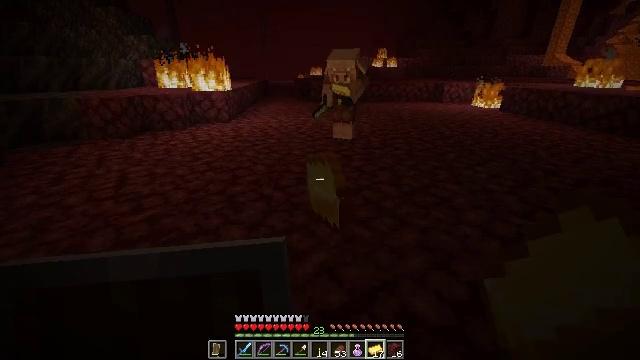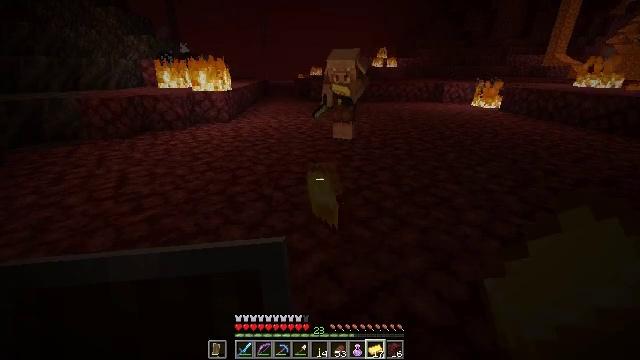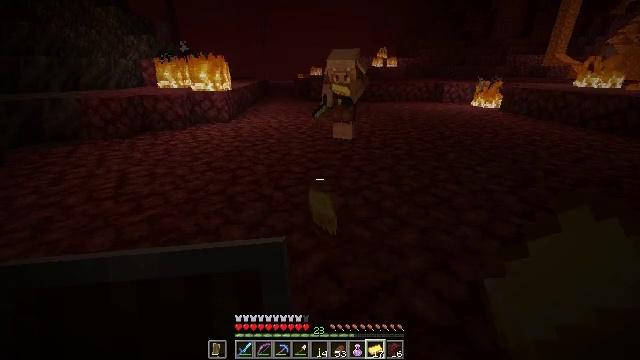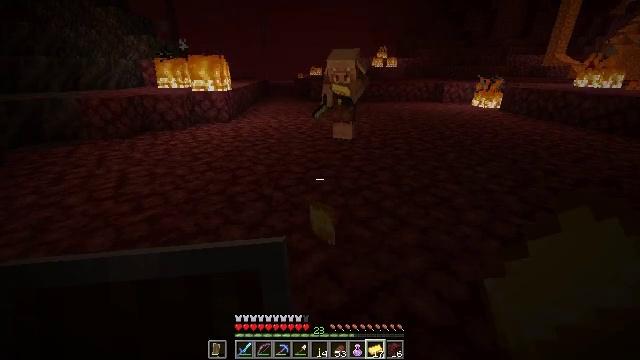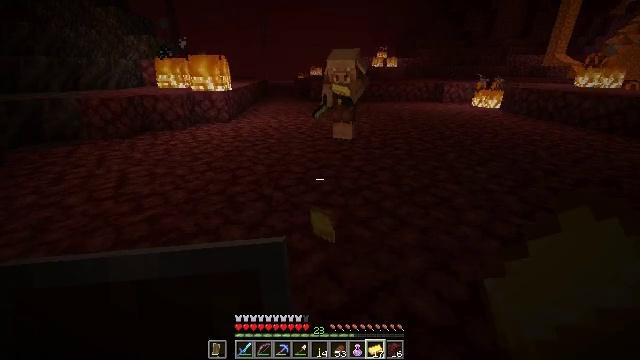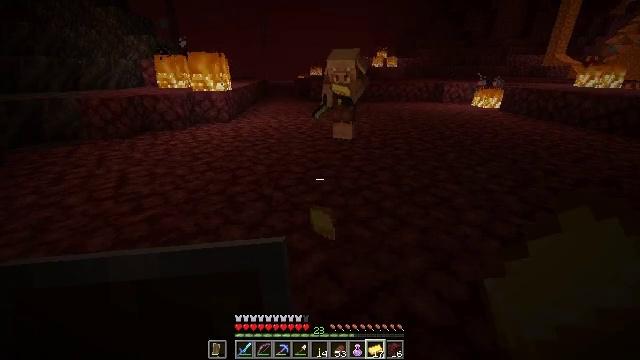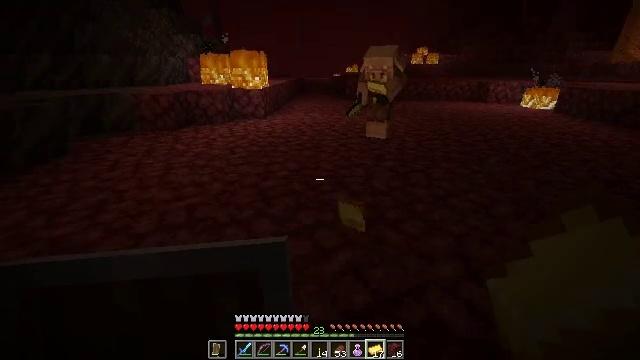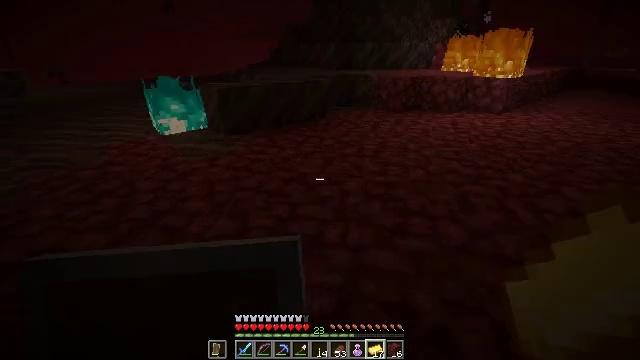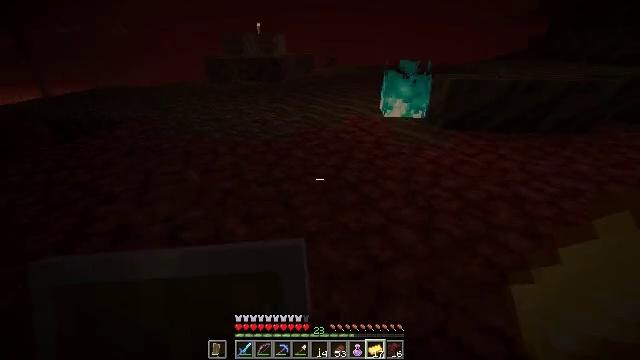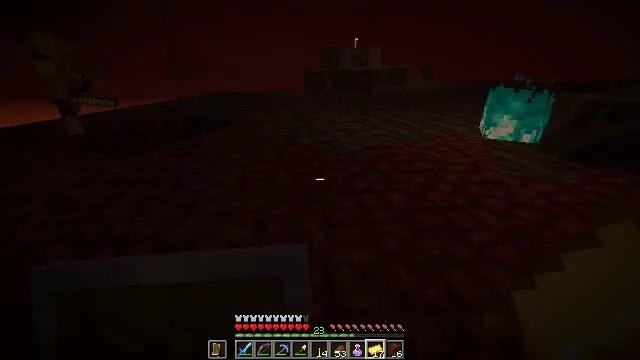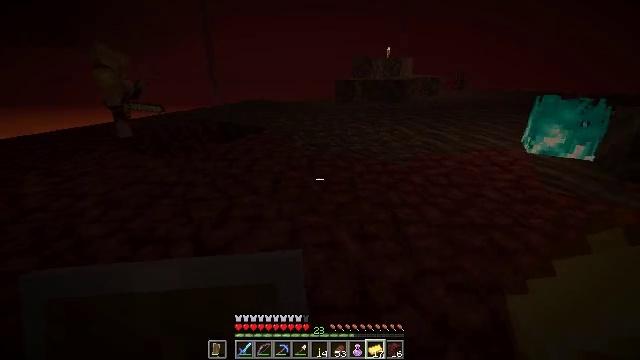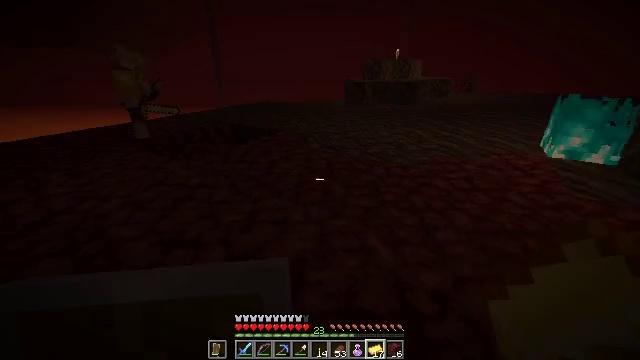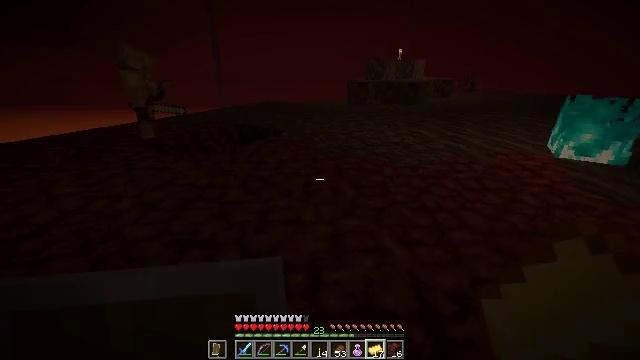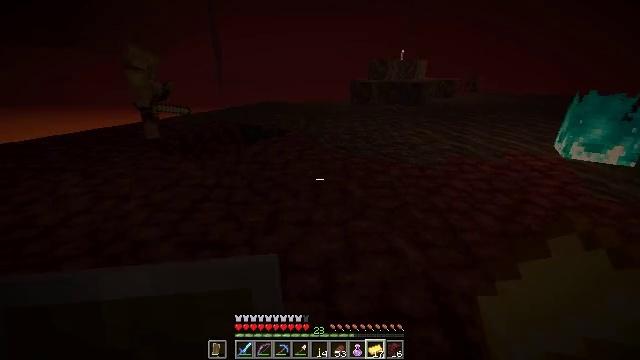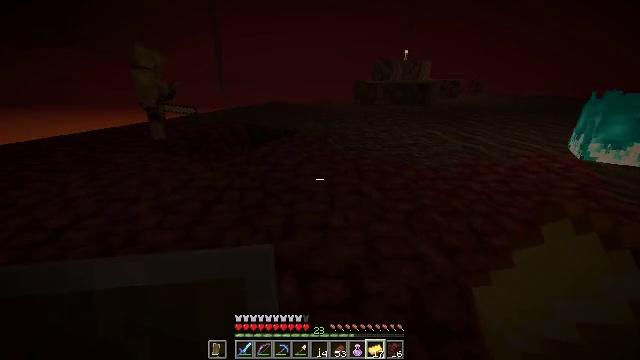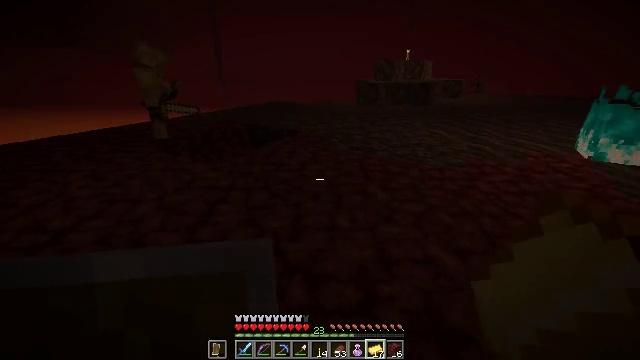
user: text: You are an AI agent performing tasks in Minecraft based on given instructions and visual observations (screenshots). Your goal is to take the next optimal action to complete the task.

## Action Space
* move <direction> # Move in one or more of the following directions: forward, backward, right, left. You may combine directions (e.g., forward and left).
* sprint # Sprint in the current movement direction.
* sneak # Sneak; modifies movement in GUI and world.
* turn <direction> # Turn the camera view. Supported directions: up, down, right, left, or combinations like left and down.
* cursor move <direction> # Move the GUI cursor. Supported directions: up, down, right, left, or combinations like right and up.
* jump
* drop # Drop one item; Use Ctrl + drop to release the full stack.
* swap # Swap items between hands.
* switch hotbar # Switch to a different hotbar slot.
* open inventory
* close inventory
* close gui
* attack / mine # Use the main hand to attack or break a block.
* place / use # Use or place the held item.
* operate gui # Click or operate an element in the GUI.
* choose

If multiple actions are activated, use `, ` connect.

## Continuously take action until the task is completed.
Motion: motion action
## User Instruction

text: Drop a gold ingot.
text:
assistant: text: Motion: no_op
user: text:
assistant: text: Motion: no_op
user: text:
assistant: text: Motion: no_op
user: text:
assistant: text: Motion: no_op
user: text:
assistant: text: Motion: no_op
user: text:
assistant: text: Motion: turn left
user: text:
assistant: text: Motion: turn left and down
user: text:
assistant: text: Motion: move left, turn left and down
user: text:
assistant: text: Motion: move left, turn left and up
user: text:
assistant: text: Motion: move left, turn left and up
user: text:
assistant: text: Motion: move left
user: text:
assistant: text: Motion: move left
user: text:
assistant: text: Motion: move forward and move left
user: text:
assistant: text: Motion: move forward and move left
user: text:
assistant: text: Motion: move forward and move left
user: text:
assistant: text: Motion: move forward and move left, turn left
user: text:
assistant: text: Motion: move forward and move left, turn left and down
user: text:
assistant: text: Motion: move forward
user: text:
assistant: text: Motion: move forward
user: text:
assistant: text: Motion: move forward
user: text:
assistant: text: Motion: move forward, turn left and down
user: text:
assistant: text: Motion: turn left and down
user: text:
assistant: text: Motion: turn left and down
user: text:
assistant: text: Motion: no_op
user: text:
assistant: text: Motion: no_op
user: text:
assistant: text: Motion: no_op
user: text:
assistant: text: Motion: drop
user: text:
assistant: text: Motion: drop
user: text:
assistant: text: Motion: drop
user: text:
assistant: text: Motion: drop